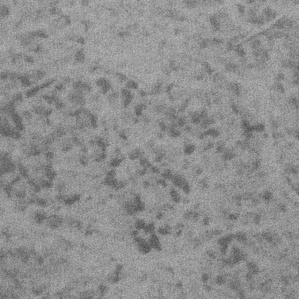
Label: frost